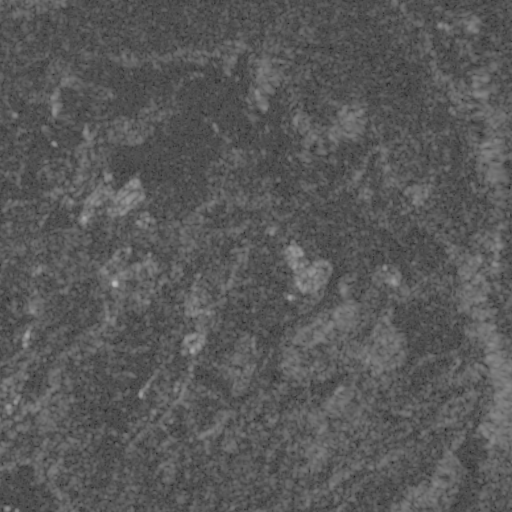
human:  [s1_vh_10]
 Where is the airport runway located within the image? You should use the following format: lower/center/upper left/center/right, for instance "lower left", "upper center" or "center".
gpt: The airport runway is located in the upper right of the image.
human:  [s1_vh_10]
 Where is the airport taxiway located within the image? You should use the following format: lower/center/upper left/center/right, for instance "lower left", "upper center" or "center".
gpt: The airport taxiway is located in the upper center of the image.
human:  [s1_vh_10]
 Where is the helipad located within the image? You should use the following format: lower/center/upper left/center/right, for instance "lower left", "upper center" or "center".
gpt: The helipad is located in the lower center of the image.
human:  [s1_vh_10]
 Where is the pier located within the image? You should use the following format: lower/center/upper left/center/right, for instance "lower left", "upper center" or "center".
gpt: The pier is located in the lower left of the image.
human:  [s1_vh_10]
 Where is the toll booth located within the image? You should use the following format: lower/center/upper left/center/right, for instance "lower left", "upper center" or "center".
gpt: The toll booth is located in the upper right of the image.
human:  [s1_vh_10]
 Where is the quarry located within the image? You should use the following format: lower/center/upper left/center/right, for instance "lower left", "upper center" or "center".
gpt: There is no quarry in the image.

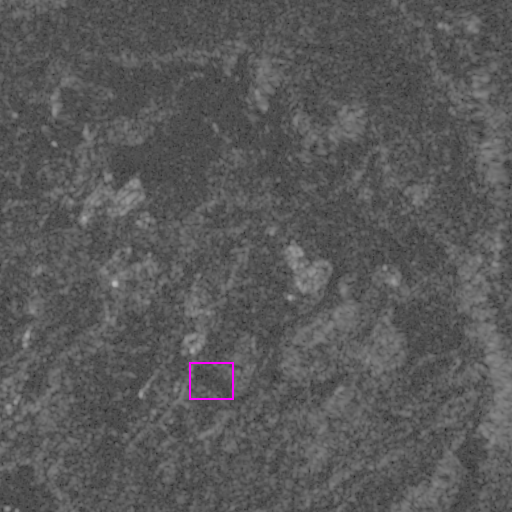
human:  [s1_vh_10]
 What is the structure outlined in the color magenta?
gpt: The structure outlined in magenta is a parking lot.
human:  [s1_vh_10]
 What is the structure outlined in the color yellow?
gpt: There is no yellow outline.